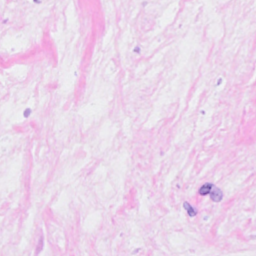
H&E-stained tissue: Breast